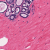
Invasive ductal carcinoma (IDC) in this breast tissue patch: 0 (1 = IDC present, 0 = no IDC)